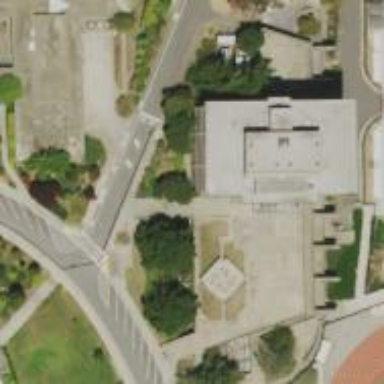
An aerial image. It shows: College building.